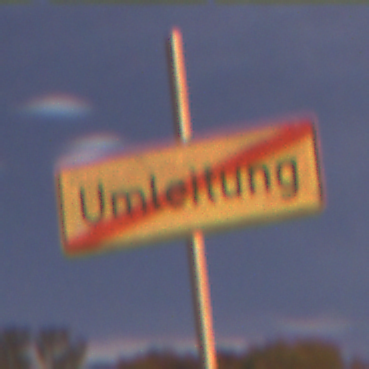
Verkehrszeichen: EndeDerUmleitungsankuendigung
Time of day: Night
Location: Outdoor (Suburban)
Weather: PartlyCloudy
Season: NotSpecified
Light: Artificial